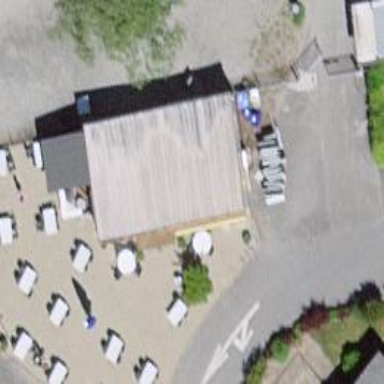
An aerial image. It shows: Café.